Question: I'm working on a click and slide out panel feature of a new dashboard.
Goal is to accomplish this without the use of jQuery-UI or jQuery, pure Javascript or in an Angular.

<URL>
Clicking and dragging the red div, I'm able to get a new x position, I've tried adding that value to the width of the 'drag-container' (the orange div) that is the div that's suppose to stretch out.
So far all the techniques I've tried haven't worked.
Do you see what I'm doing wrong here?
'''
window.onload = addListeners();
var xPosition = 0;
var wW = window.innerWidth;
console.log(wW);
function addListeners() {
document.getElementById('drag-container').addEventListener("click", getClickPosition, false);
document.getElementById('dragger').addEventListener('mousedown', mouseDown, false);
window.addEventListener('mouseup', mouseUp, false);
}
function getClickPosition(e) {
xPosition = e.clientX;
console.log(xPosition);
}
function mouseUp() {
window.removeEventListener('mousemove', divMove, true);
}
function mouseDown(e) {
window.addEventListener('mousemove', divMove, true);
}
function divMove(e) {
var max = (window.innerWidth - 50);
var x = event.clientX;
var div = document.getElementById('dragger');
var offset = div.offsetWidth/2;
var orangeDiv = document.getElementById('drag-container');
//console.log(max);
if (x > (100 + offset) && x < (max+offset)) {
div.style.position = 'absolute';
div.x = xPosition;
div.style.left = (e.clientX - offset) + 'px';
//orangeDiv.offsetWidth = (orangeDiv.offsetWidth + x);
orangeDiv.style.width = (orangeDiv.style.width + x);
console.log(orangeDiv.style.width);
//console.log(x);
}
}
'''
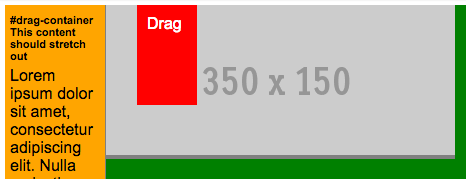
Answer: I think this may have been a little overcomplicated, but there were a couple things I found. The fix below works for me, if that's the effect you're going for.
'''
orangeDiv.style.width = (x - 40 + 'px');
'''
<URL>